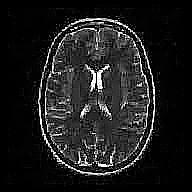
Label: notumor